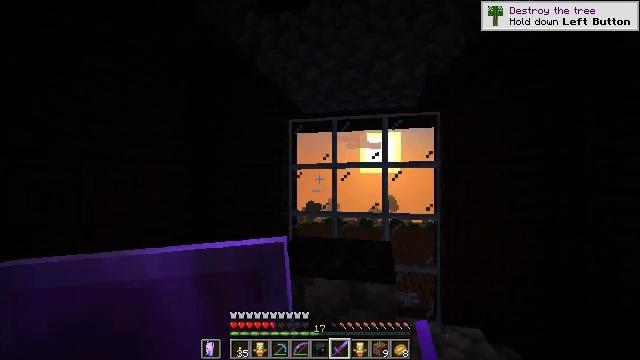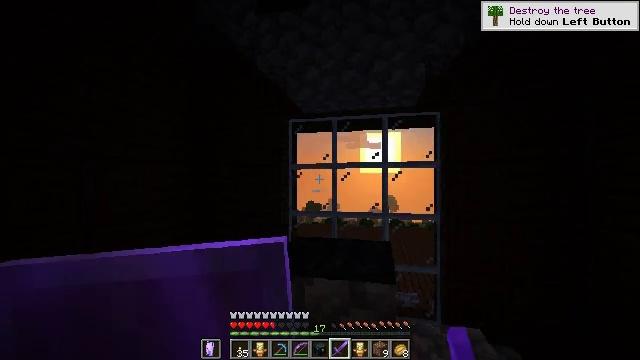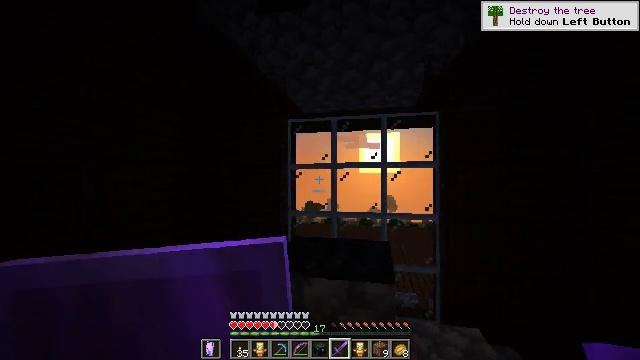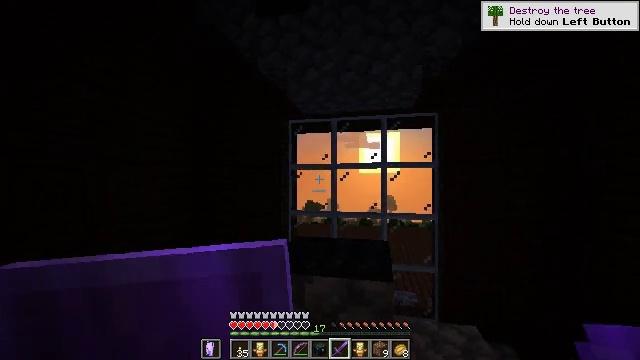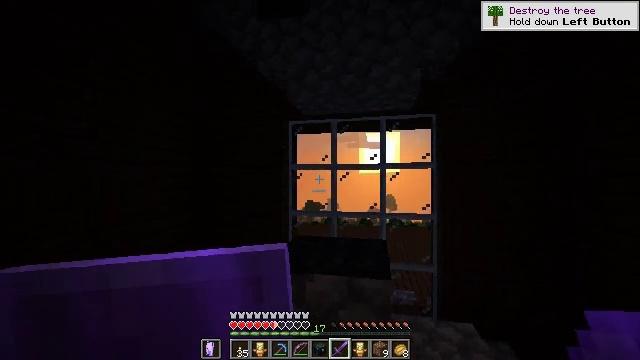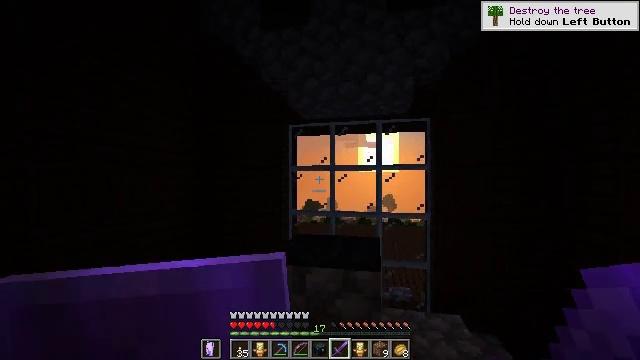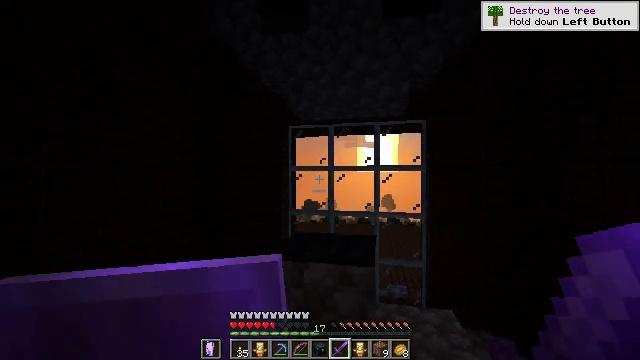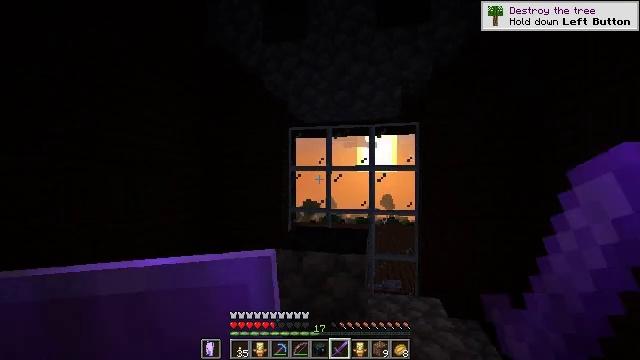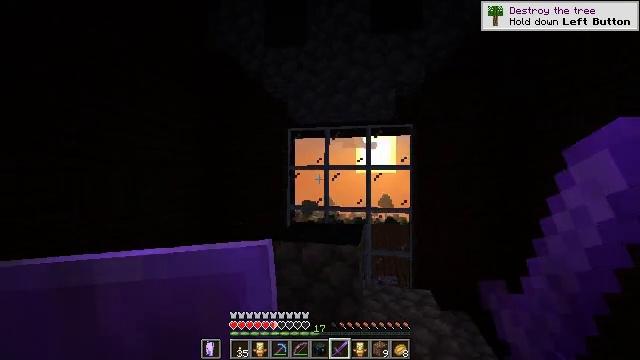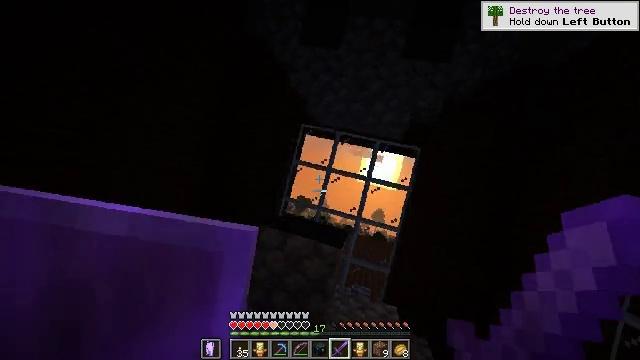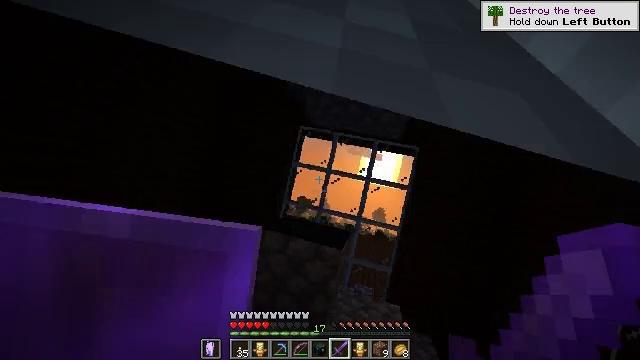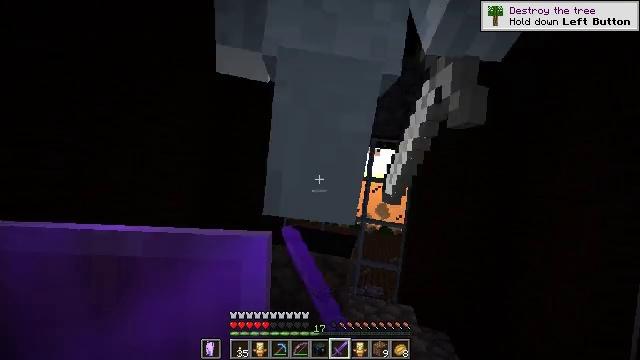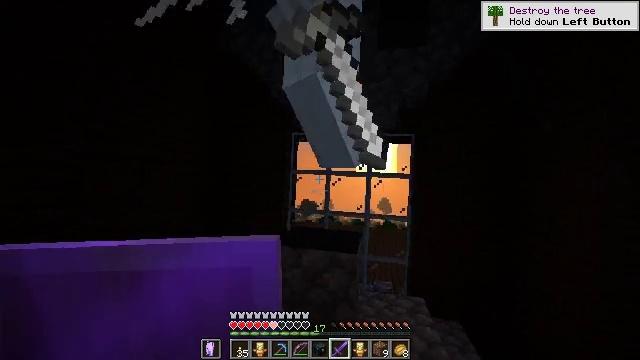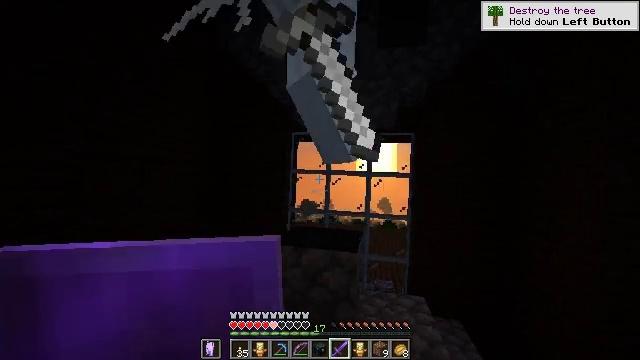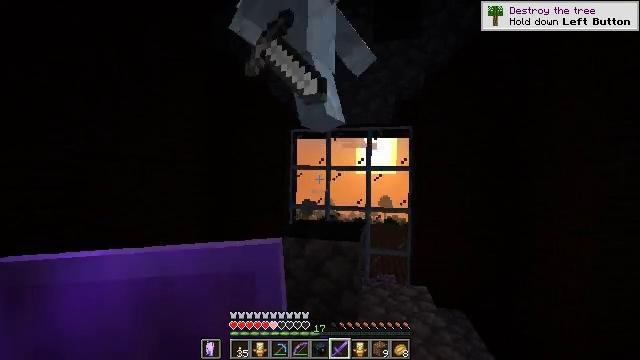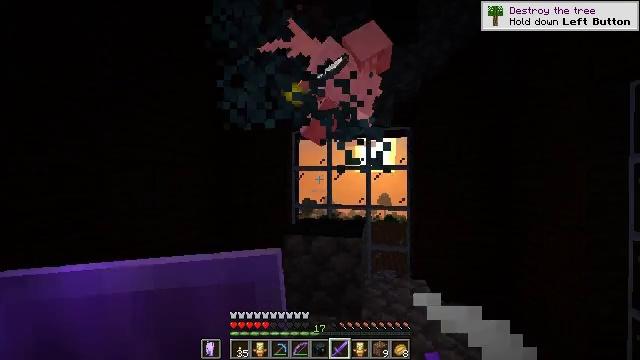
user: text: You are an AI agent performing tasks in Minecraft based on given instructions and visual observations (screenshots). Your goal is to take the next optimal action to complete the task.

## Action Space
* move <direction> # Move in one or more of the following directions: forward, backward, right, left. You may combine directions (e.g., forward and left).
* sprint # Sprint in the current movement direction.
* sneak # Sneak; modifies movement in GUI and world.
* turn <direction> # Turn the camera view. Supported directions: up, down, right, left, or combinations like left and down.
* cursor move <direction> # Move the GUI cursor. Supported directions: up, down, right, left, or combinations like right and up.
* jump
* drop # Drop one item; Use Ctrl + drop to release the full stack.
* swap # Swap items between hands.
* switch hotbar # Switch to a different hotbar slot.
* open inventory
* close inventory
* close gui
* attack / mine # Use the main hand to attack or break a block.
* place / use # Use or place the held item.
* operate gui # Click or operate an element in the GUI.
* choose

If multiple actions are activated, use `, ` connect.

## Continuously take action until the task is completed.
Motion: motion action
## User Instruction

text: Defeat the flying creature.
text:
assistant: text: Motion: attack / mine
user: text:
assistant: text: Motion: attack / mine
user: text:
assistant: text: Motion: move back, attack / mine
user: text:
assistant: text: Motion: move back, attack / mine
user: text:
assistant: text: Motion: move back
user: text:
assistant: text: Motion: move back
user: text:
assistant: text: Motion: move back
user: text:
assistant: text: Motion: move back
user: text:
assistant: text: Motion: move back
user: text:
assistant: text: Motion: move back, attack / mine
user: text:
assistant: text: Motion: move back, attack / mine
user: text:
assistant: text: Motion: move back
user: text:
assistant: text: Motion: move back, attack / mine
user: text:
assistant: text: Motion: move back, attack / mine
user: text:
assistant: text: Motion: move back and move left, attack / mine
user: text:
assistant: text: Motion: move back and move left, attack / mine
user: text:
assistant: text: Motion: move back and move left, attack / mine
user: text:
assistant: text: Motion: move back and move left, attack / mine
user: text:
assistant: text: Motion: move back and move left, attack / mine
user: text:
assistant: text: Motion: move back
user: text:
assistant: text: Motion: move back, turn right and up
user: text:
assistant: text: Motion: attack / mine
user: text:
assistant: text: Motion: attack / mine
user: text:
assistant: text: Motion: turn right and up
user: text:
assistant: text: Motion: turn right
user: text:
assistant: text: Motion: turn right
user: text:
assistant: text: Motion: turn right, attack / mine
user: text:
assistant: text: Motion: attack / mine
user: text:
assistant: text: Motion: attack / mine
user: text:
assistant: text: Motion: turn right and up